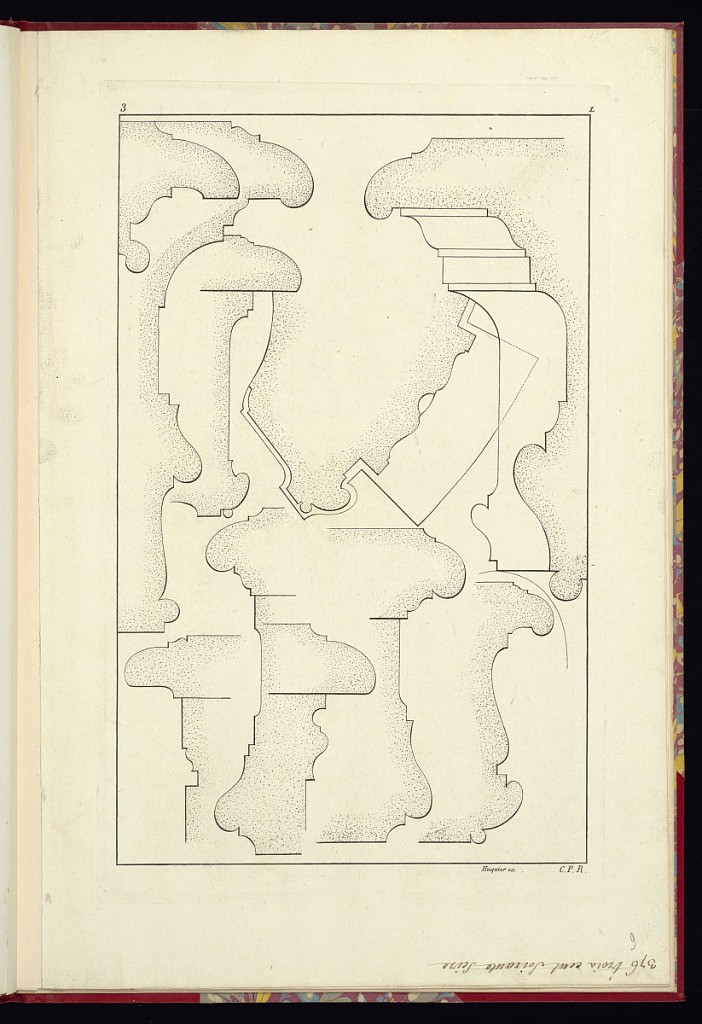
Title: Profile Designs for Carved Stone or Wood
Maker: Gilles-Marie Oppenord, French, 1672–1742
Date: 1737–38
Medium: Etching and engraving on laid paper
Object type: Print
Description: Designs for moldings carved from stone or wood illustrated in profile details as sections. The plate is numbered and signed.